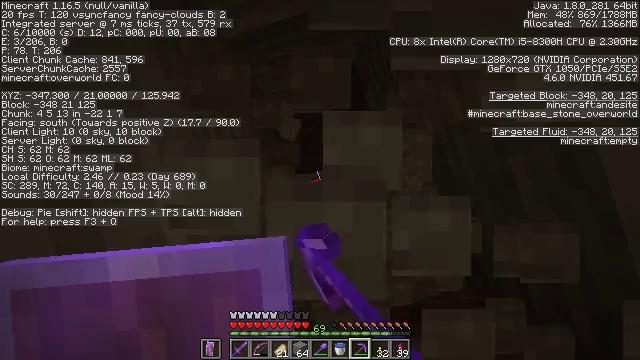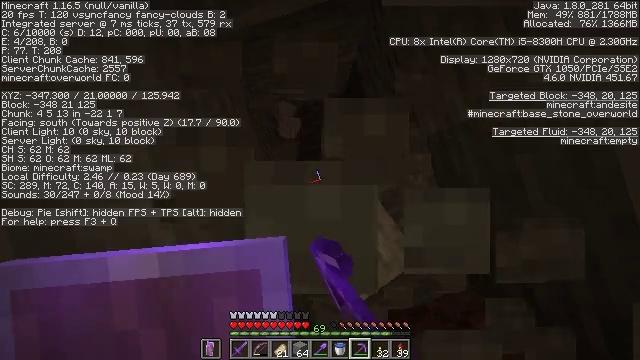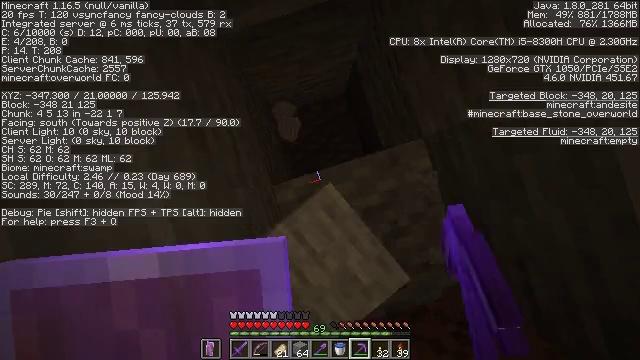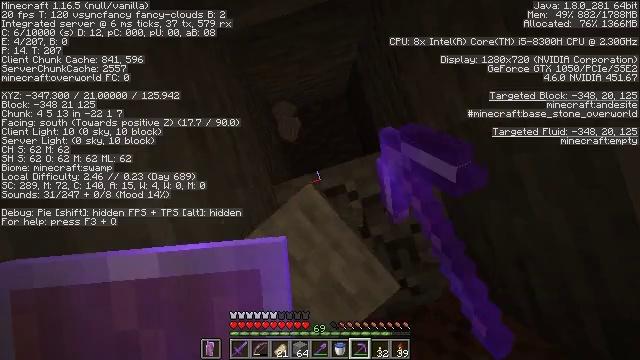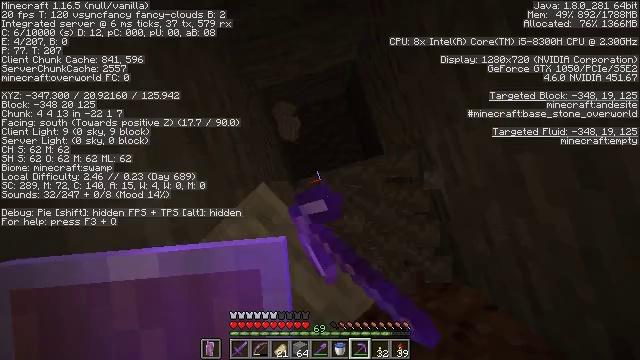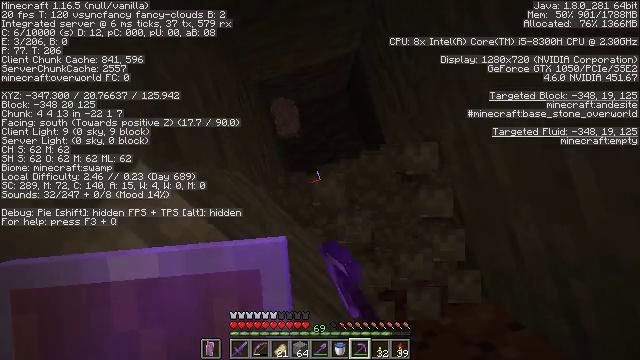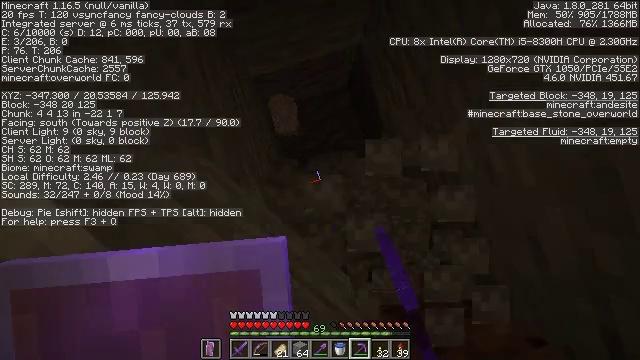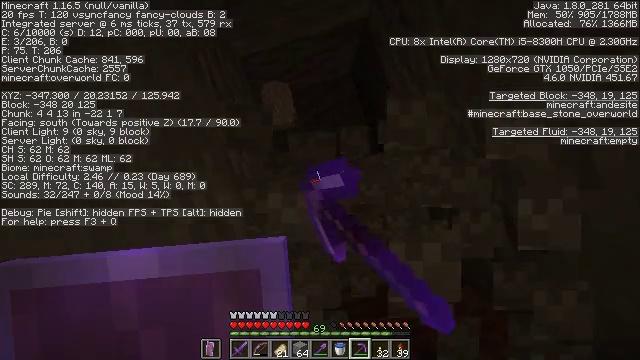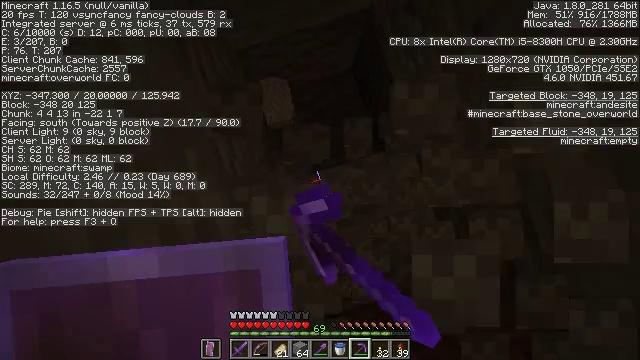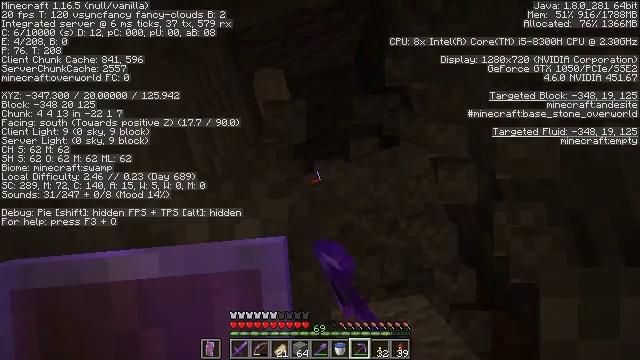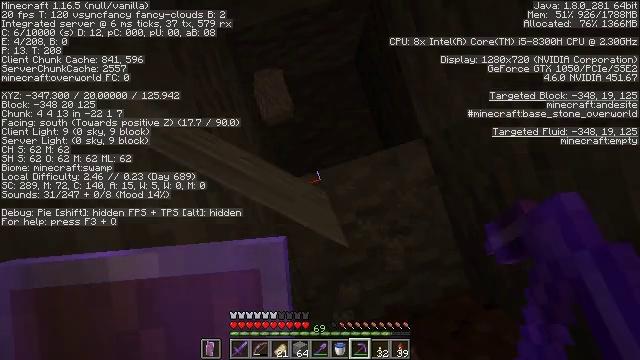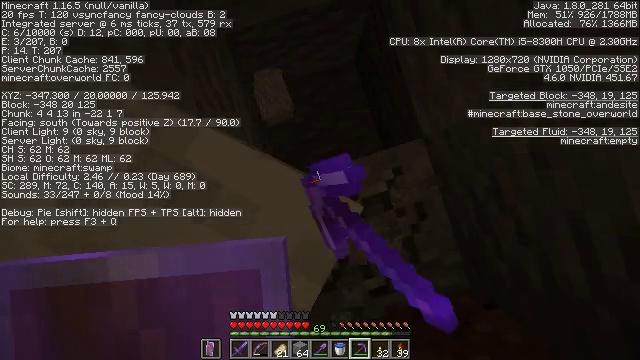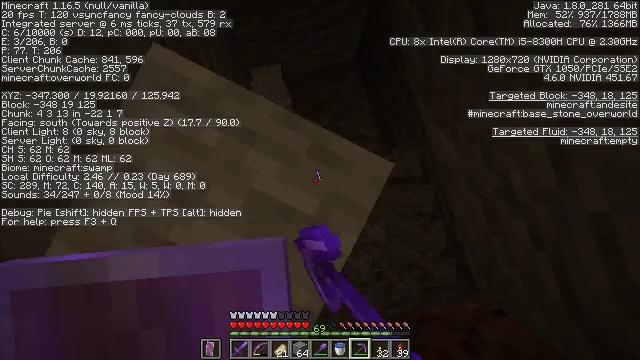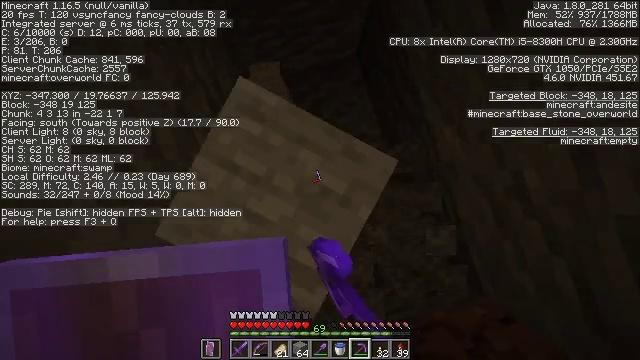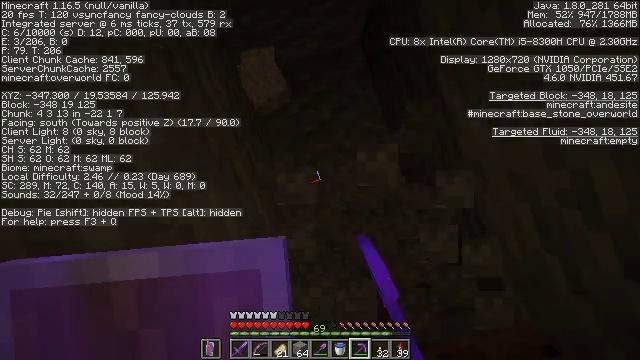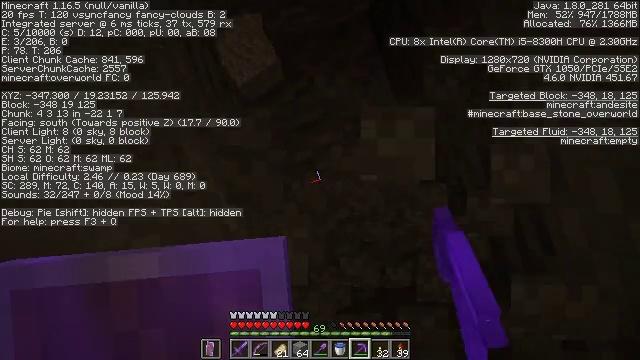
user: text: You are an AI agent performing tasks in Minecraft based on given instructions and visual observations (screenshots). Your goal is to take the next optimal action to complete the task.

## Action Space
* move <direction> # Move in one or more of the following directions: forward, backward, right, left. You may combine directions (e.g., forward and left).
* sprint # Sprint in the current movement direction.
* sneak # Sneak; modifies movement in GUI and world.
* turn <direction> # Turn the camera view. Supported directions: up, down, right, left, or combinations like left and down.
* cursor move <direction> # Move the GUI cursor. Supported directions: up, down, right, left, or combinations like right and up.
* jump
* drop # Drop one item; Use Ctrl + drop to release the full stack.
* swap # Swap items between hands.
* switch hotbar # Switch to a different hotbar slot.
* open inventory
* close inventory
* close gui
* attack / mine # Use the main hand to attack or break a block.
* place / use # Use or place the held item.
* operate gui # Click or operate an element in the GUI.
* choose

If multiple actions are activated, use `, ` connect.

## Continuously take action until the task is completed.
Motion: motion action
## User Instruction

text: Attack the andesite block to gather it.
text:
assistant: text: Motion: attack / mine
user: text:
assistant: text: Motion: attack / mine
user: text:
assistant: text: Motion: attack / mine
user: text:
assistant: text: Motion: attack / mine
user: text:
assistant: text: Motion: attack / mine
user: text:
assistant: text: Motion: attack / mine
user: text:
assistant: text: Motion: attack / mine
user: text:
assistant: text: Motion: attack / mine
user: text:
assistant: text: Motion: attack / mine
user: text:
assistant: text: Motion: attack / mine
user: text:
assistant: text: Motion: attack / mine
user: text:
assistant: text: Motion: attack / mine
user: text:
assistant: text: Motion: attack / mine
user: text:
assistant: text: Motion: no_op
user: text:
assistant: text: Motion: no_op
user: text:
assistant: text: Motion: no_op
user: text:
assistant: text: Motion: no_op